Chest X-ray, PA view. Patient: 66 years old, sex M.
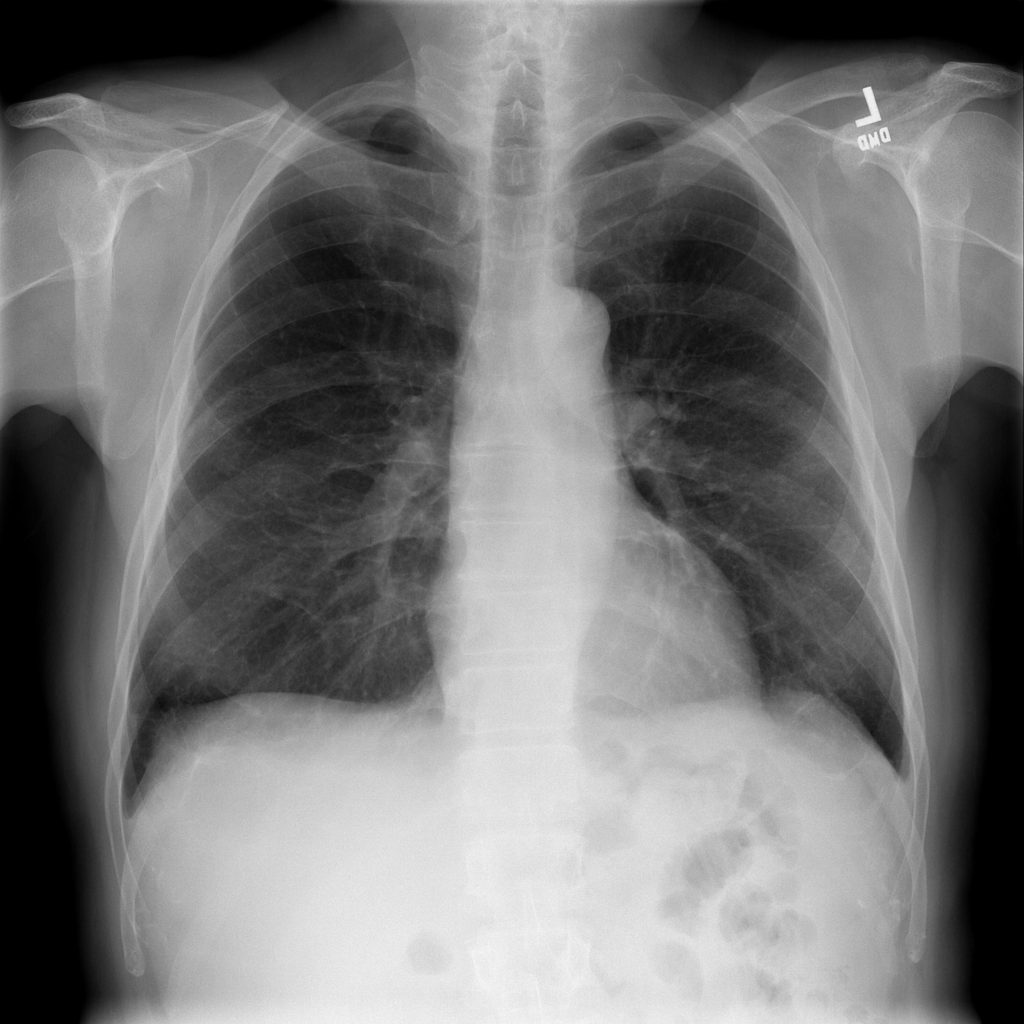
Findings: No Finding